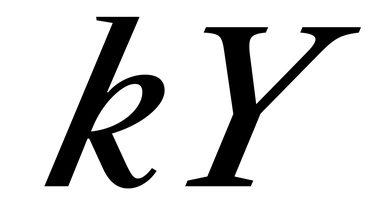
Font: LibreCaslonText-Italic_Medium_Italic